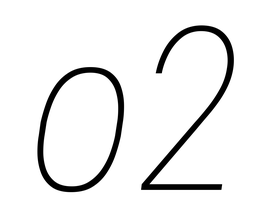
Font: Roboto-Italic_Condensed_Thin_Italic